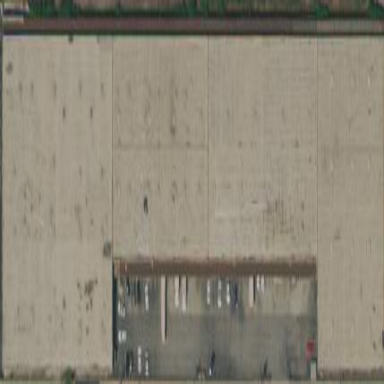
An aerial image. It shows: Warehouse building.